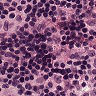
Metastatic tissue present: no